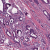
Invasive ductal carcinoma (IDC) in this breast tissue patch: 1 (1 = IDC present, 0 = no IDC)